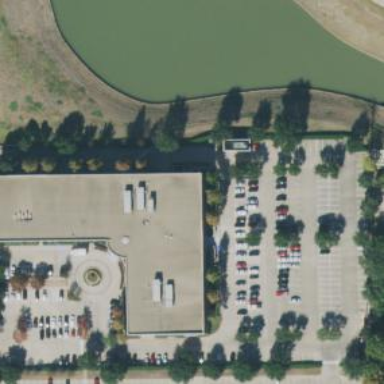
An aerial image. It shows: Office building.